Field crop: maize
Growth stage: 2
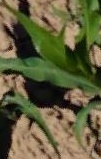
Species: maize